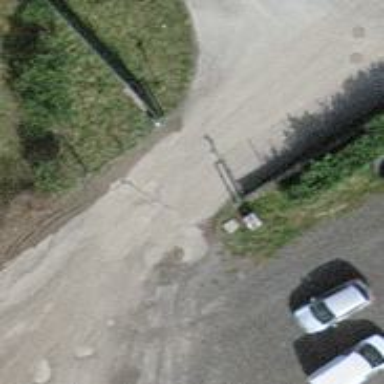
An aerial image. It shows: Distribution transformer on power pole.